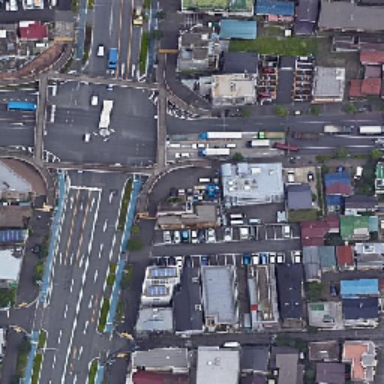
A white car in the middle of an intersection ; blue roads on both sides of the intersection .